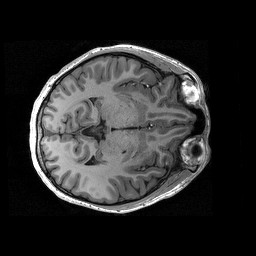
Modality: T1w
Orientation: coronal